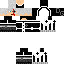
A female skeleton skin with dark skin, wearing brown bald dressed in a black robe top and black pants, featuring a closed mouth.